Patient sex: F
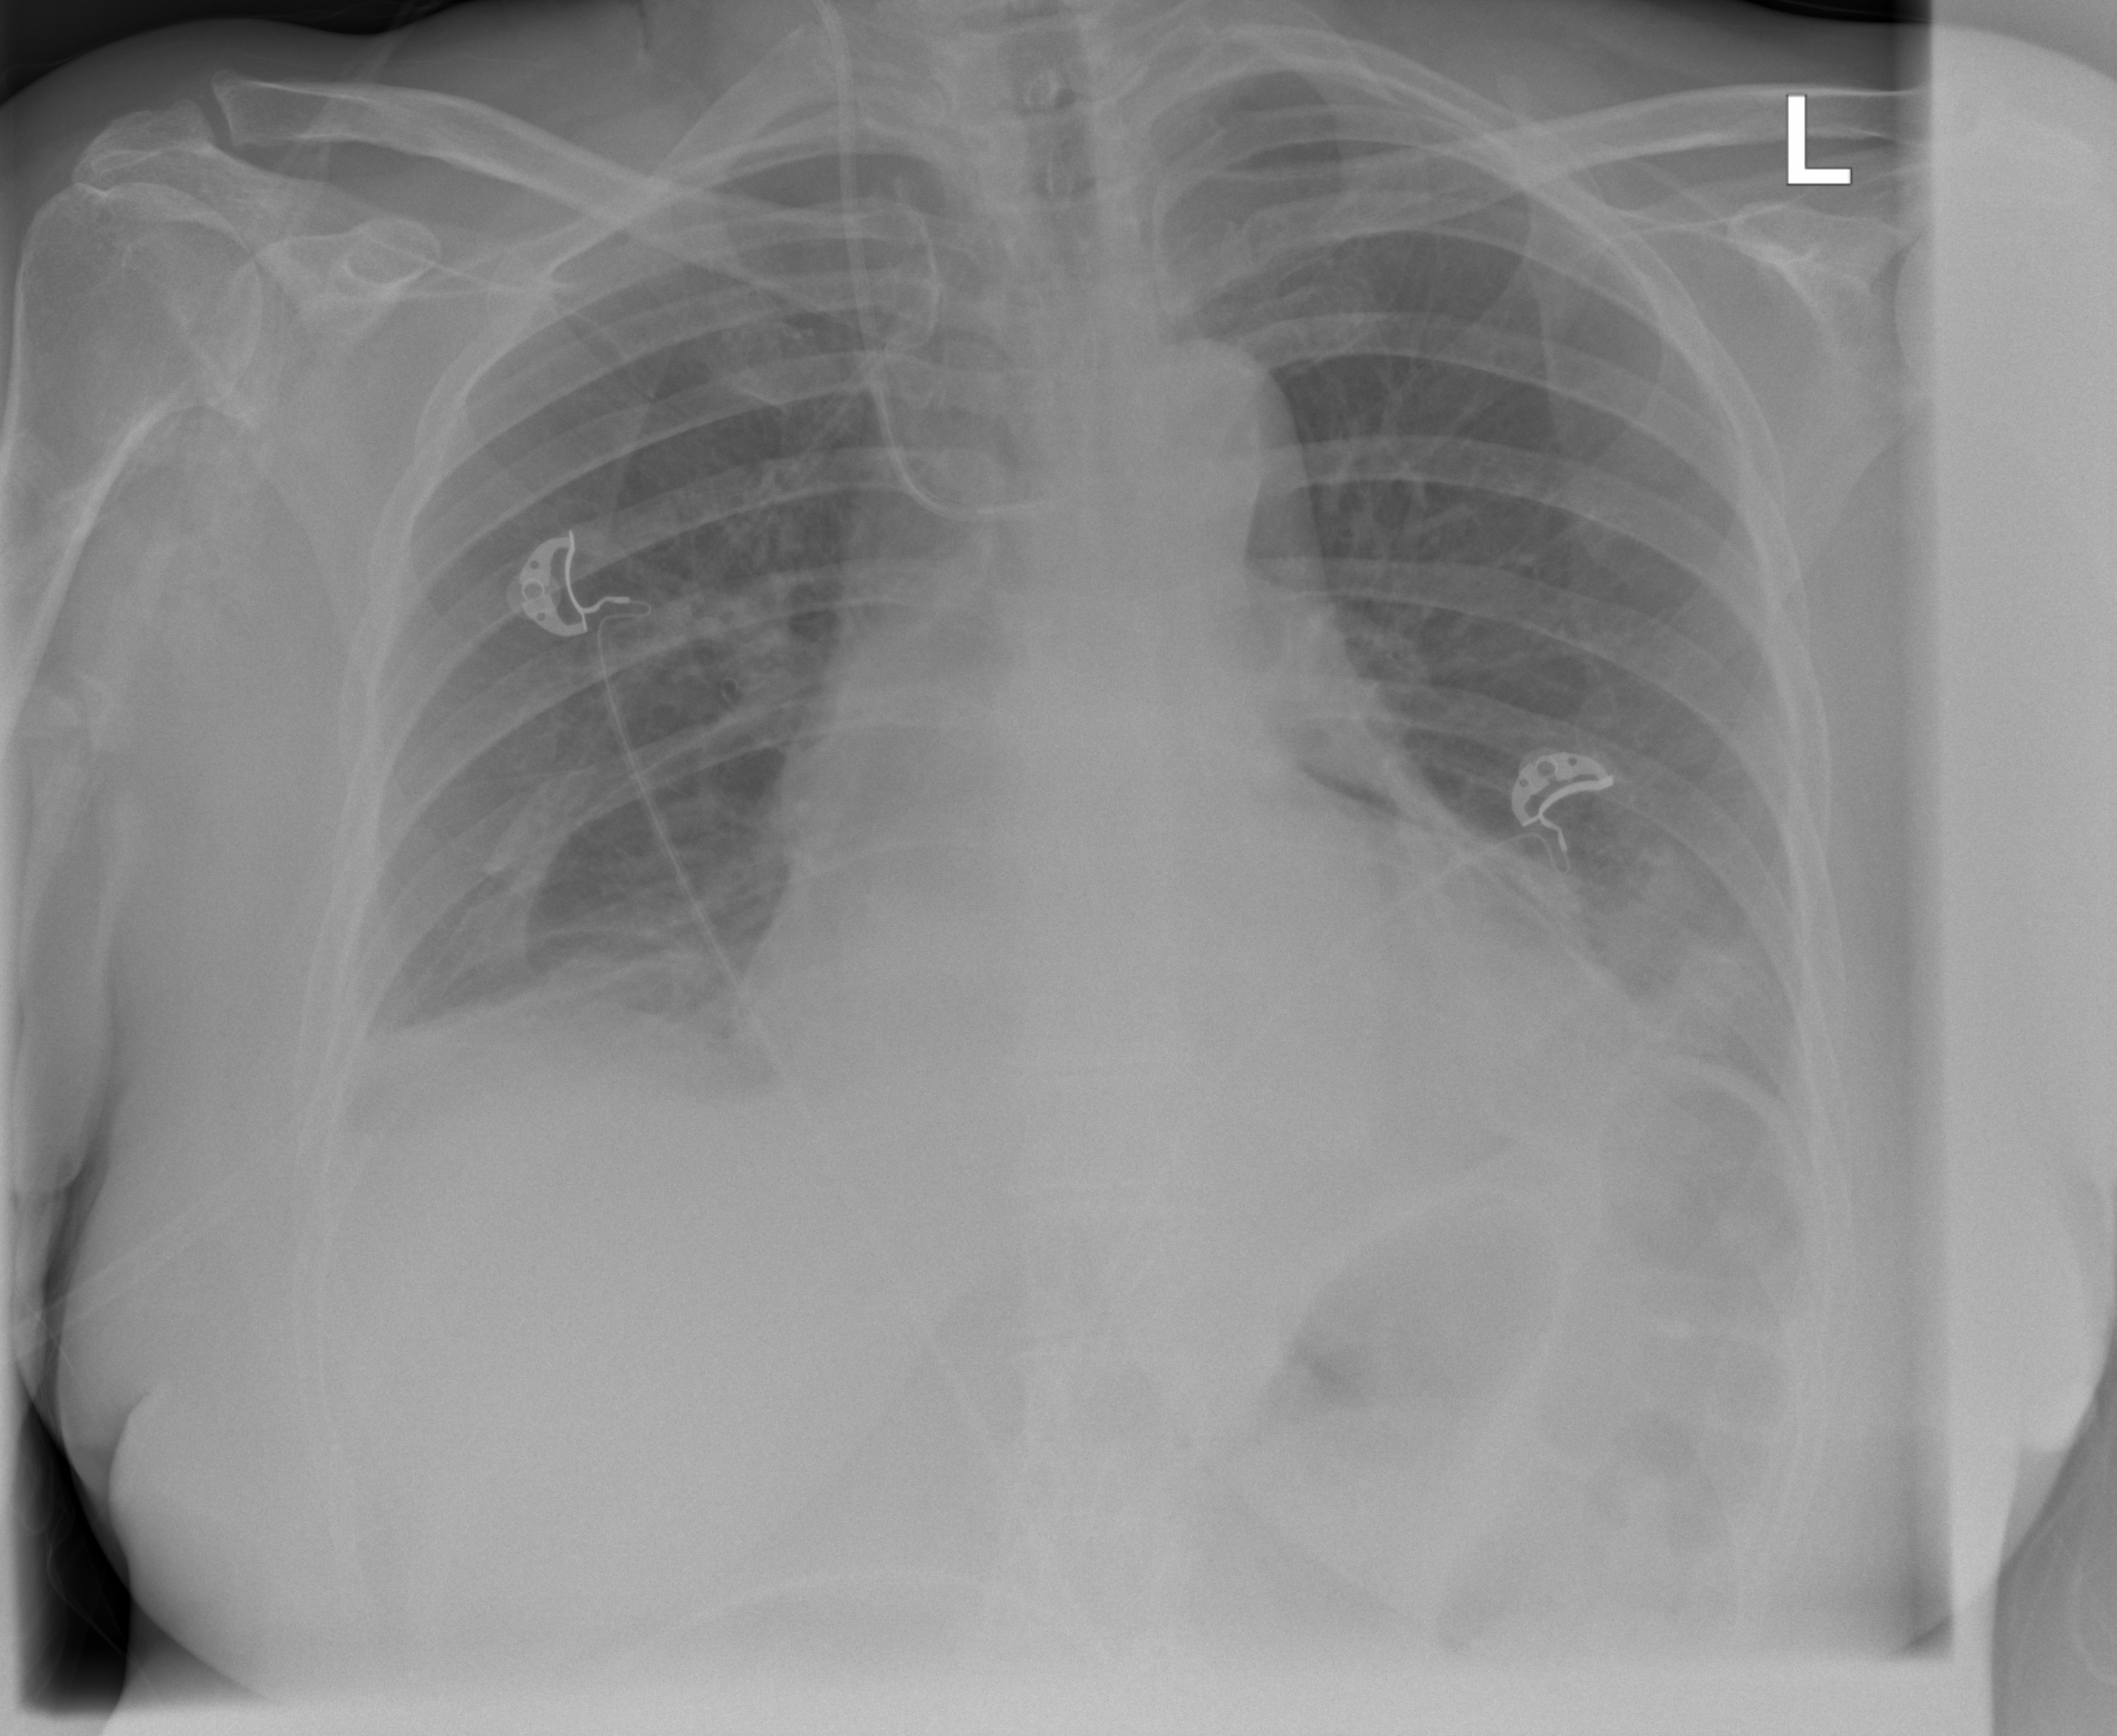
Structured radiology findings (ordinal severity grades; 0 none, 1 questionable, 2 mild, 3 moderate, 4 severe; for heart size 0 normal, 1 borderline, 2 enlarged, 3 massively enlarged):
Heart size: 2
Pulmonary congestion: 1
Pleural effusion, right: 2
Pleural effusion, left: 2
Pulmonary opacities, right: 0
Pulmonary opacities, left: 0
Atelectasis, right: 2
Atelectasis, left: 2